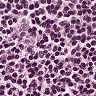
Metastatic tissue present: no